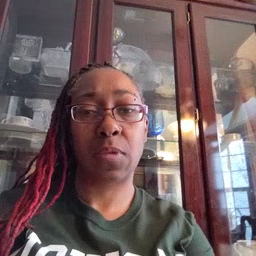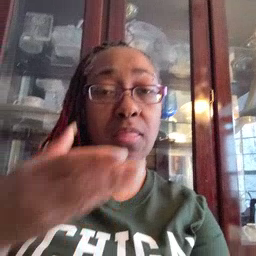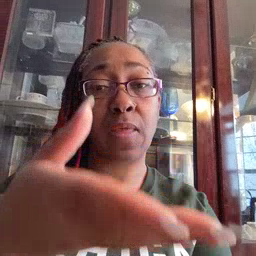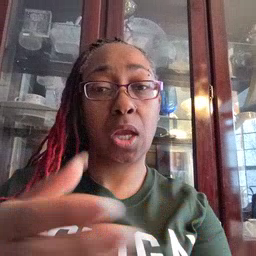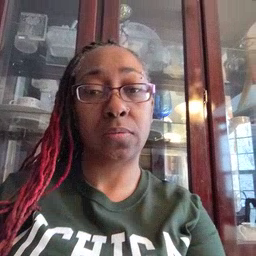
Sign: there